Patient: sex M, age 64
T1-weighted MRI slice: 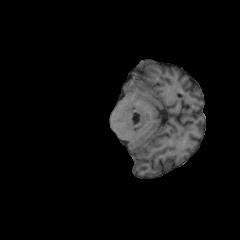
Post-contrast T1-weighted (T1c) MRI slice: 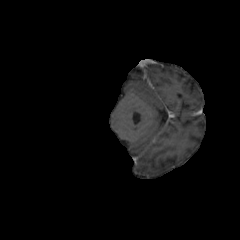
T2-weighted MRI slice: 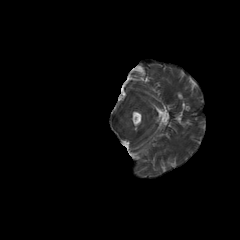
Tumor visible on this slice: no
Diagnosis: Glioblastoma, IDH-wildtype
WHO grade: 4